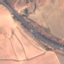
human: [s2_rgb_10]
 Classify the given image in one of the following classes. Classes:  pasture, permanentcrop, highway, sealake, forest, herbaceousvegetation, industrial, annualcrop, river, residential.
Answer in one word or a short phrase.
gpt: Highway